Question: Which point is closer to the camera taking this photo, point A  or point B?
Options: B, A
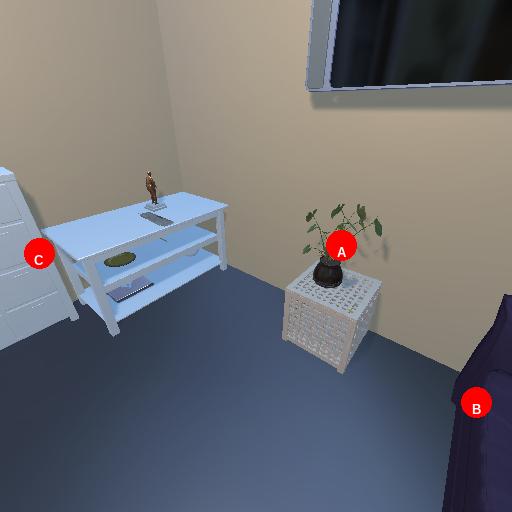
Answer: B